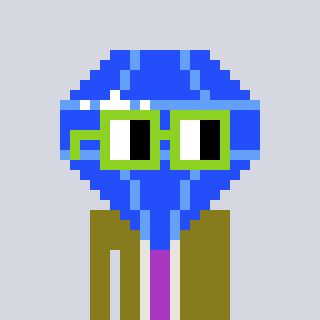
a pixel art character with square light green glasses, a blue diamond-shaped head and a gunk-colored body on a cool background